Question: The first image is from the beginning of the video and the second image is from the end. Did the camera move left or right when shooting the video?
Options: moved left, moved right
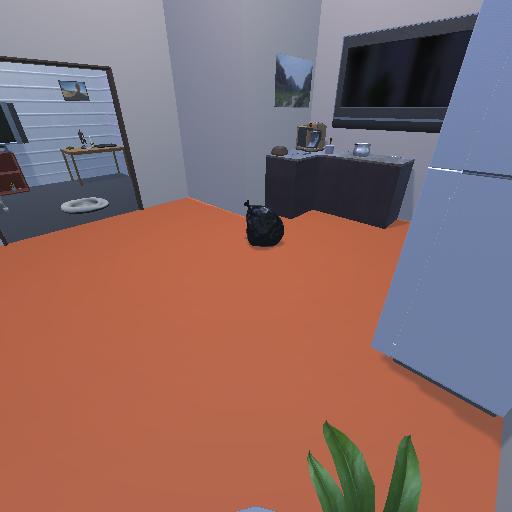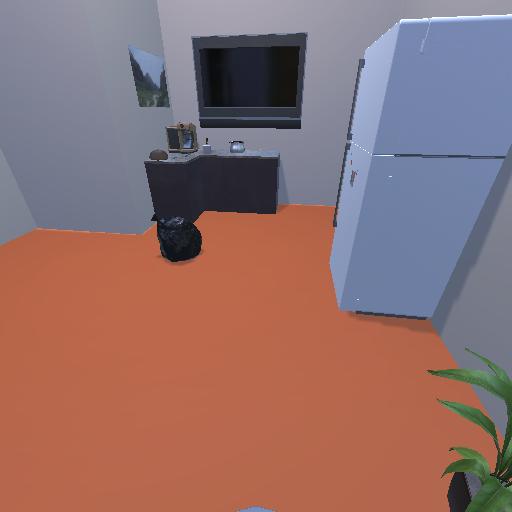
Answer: moved left